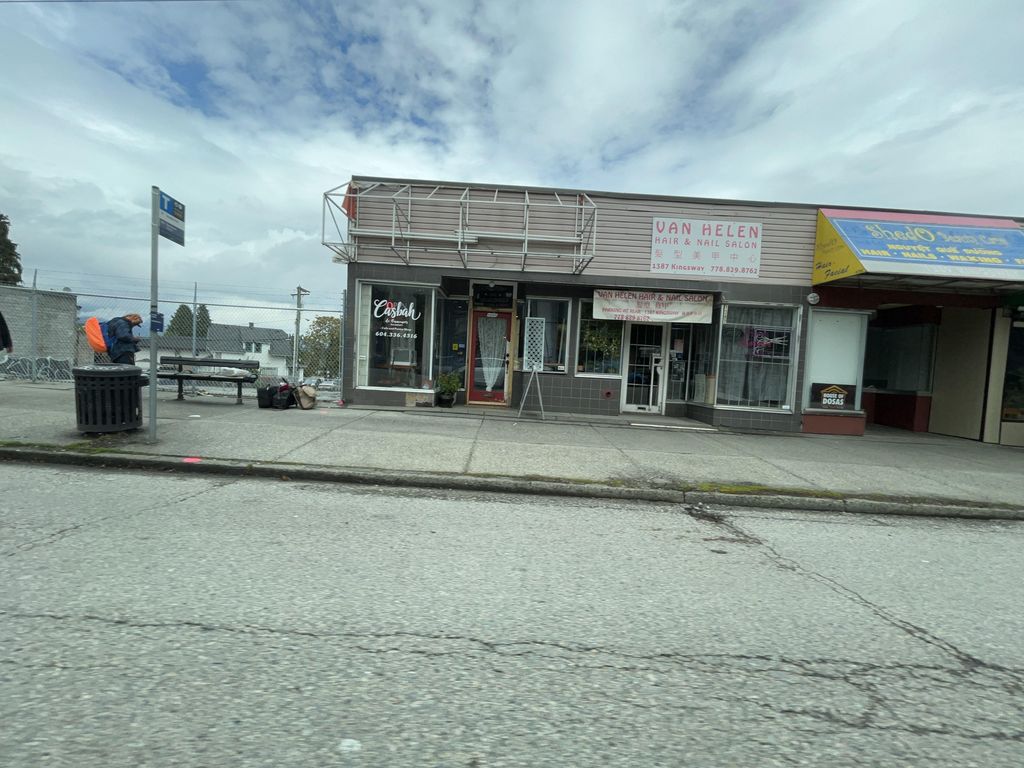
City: vancouver